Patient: sex F, age 75
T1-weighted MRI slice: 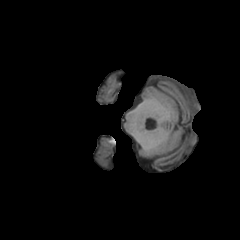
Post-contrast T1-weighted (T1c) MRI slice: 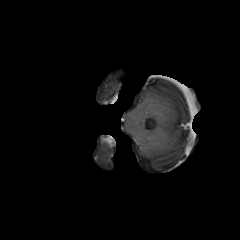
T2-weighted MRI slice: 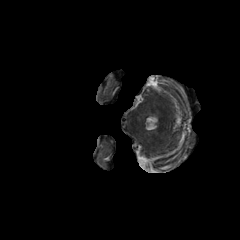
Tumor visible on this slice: no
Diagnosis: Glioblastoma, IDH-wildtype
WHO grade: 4